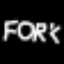
Label: fork